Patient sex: F
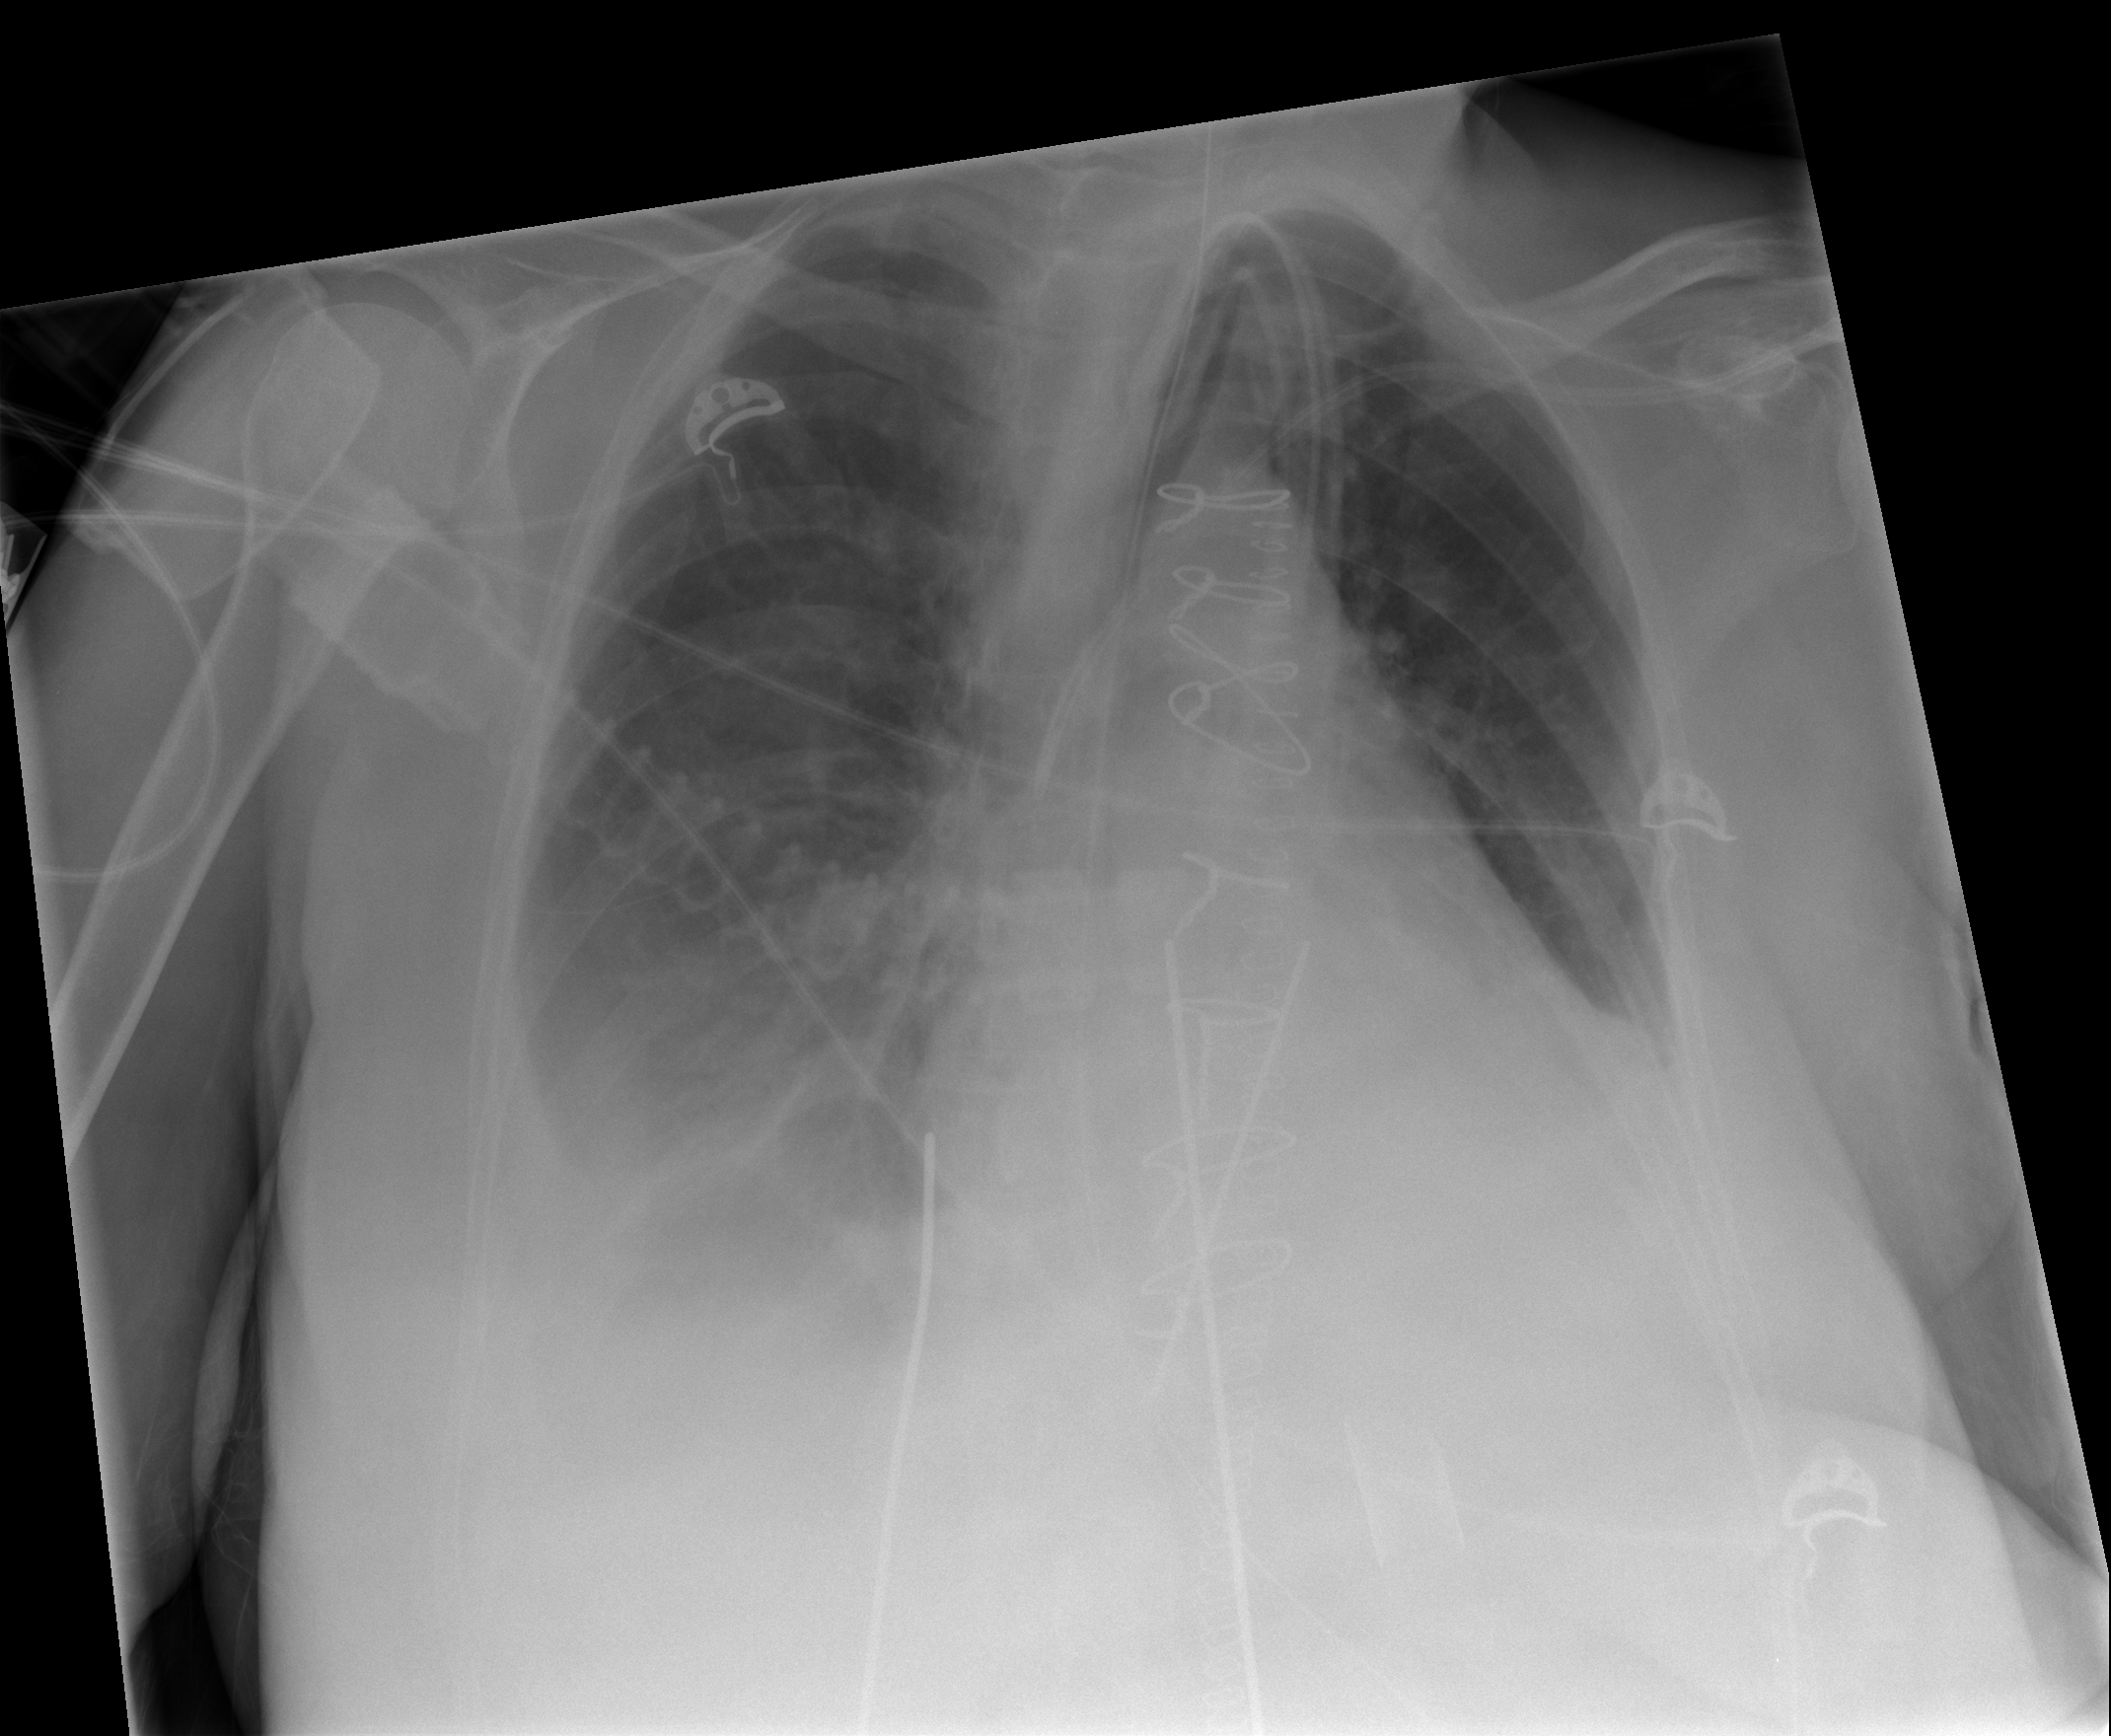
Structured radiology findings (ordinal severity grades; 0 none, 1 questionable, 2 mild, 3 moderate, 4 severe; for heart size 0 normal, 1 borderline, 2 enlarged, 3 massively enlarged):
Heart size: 0
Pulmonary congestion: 0
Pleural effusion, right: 2
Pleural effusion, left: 2
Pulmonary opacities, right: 1
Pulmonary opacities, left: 0
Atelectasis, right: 3
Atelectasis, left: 2